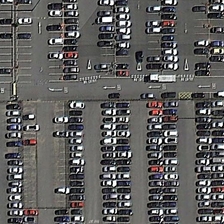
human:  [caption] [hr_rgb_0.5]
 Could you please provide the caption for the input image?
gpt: this is a huge parking lot stuffed full of cars .

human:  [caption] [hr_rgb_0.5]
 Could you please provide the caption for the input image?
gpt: here is a parking lot with cars of different colors .

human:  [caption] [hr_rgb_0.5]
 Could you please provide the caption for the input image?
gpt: many different colors of cars stop in the parking lot .

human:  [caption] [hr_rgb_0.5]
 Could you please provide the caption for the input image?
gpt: here is a parking lot with cars of different colors .

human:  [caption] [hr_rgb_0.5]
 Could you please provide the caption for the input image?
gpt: many cars are orderly parked in a parking lot .